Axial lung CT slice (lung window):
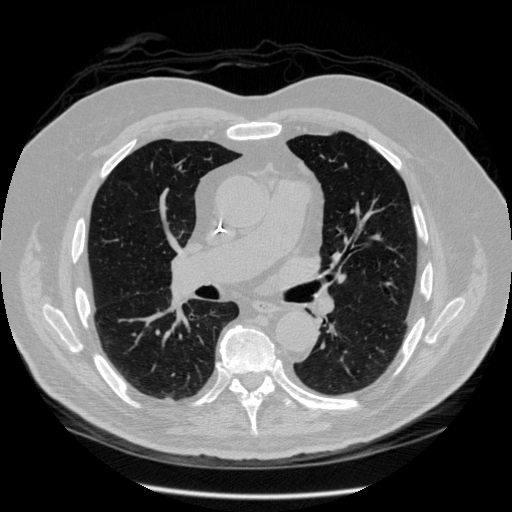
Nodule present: no